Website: apple
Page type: billing-address
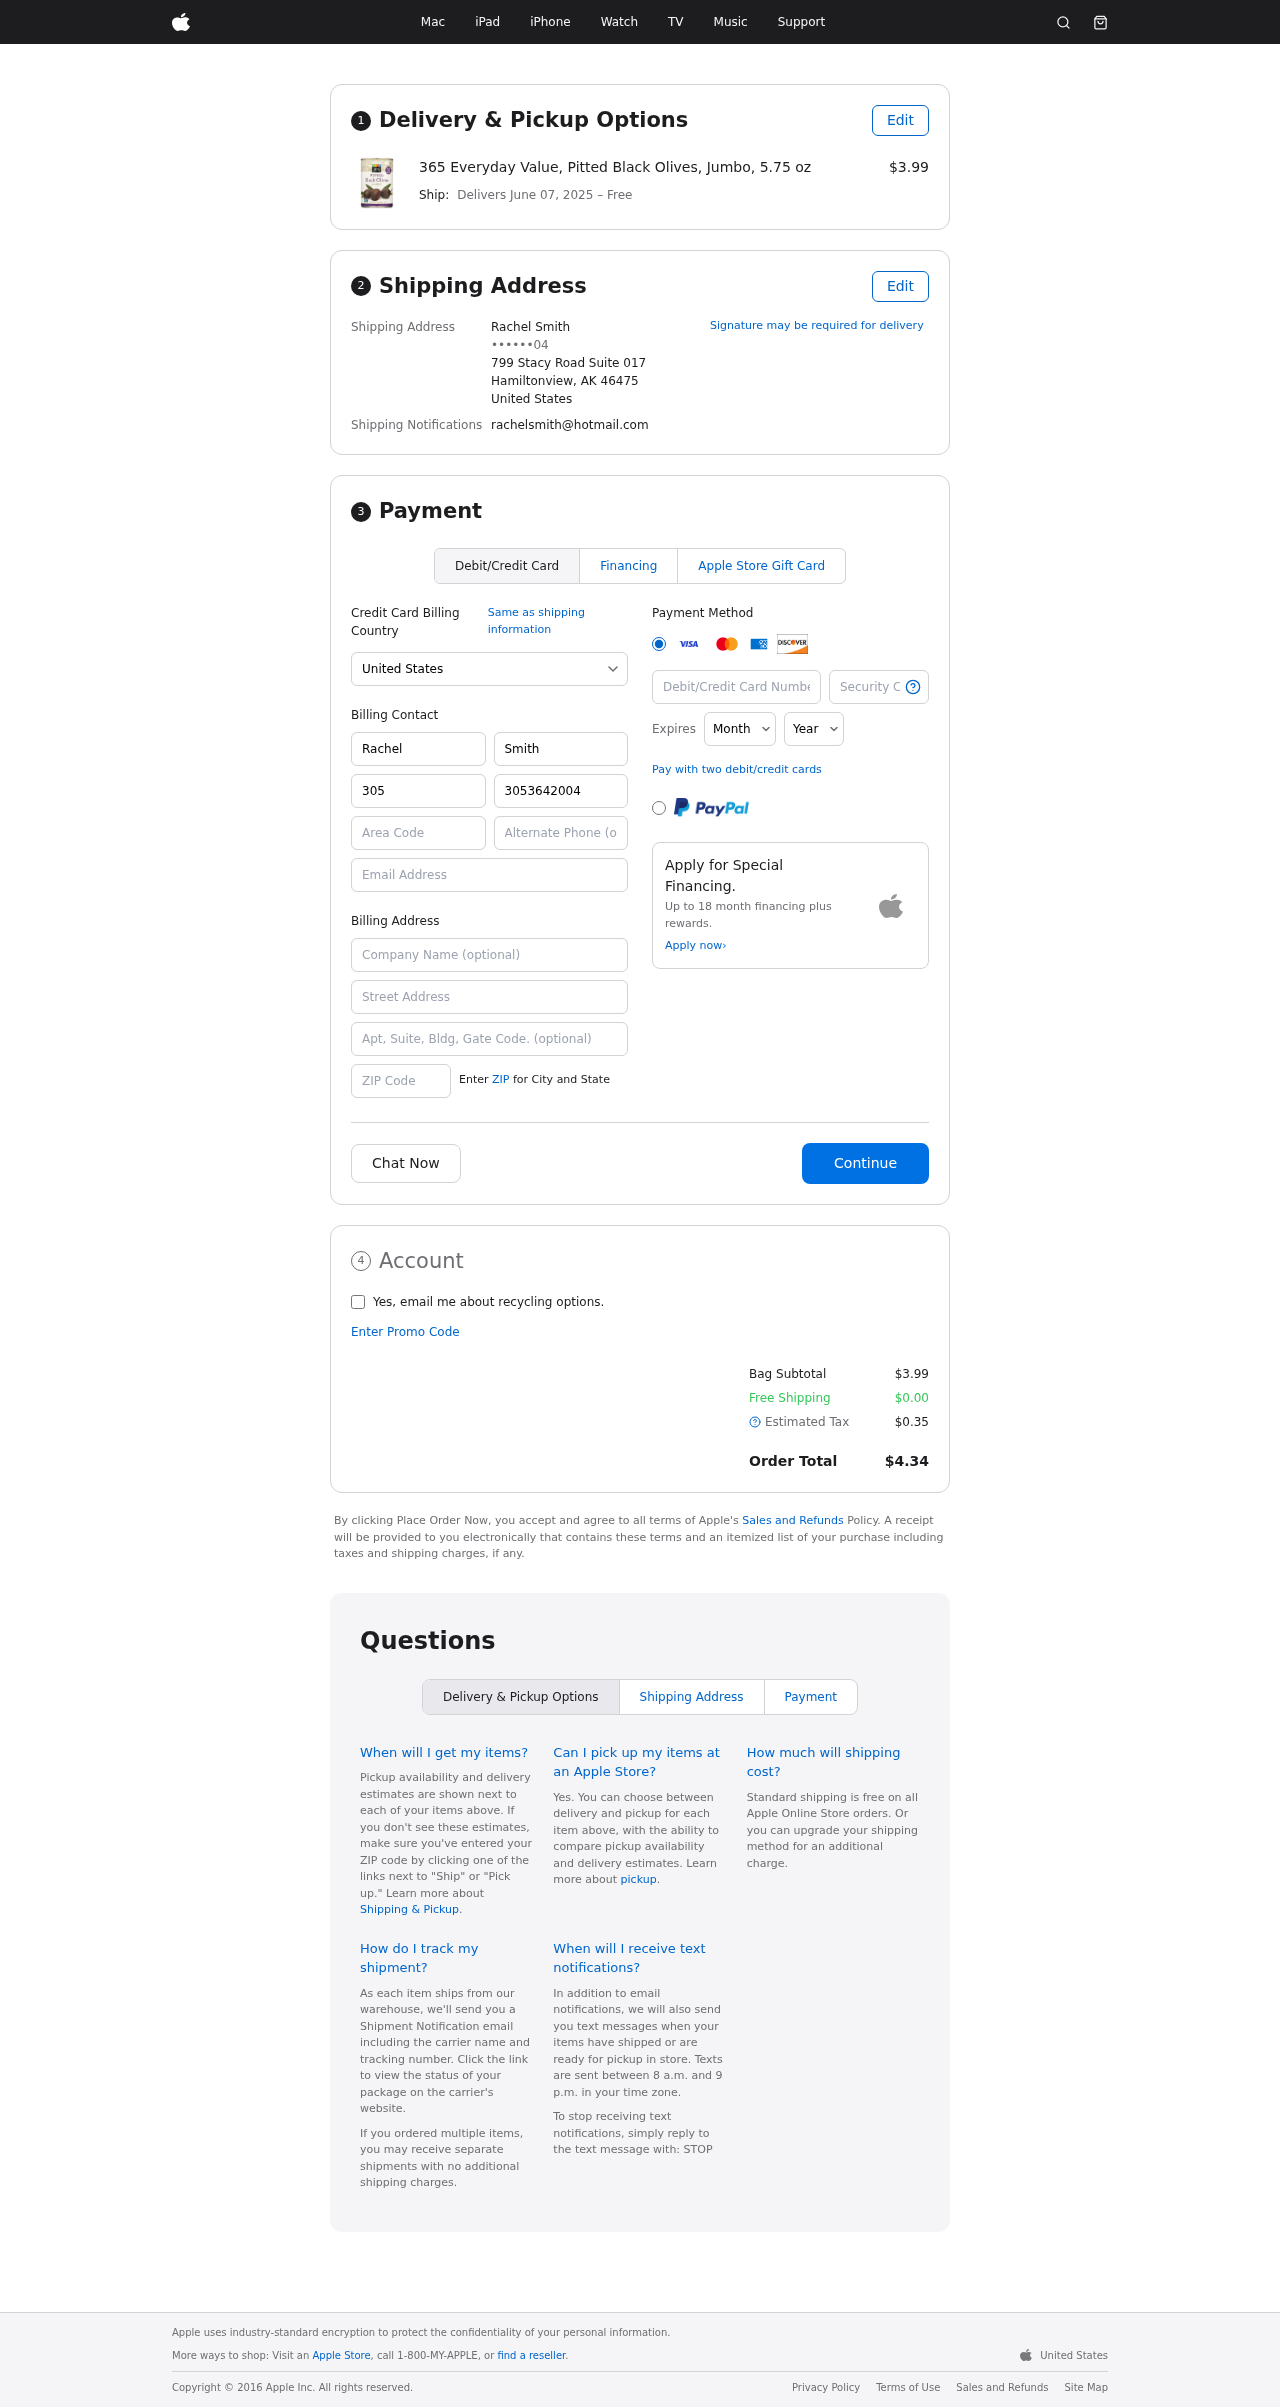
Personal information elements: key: PII_CARD_CVV
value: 917
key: PII_CARD_EXPIRY_MONTH
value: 10
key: PII_CARD_EXPIRY_YEAR
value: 26
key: PII_CARD_NUMBER
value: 4576 1848 6626 4722
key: PII_CITY_STATE_ZIP
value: Hamiltonview, AK 46475
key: PII_COUNTRY
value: United States
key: PII_EMAIL
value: rachelsmith@hotmail.com
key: PII_FULLNAME
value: Rachel Smith
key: PII_STREET
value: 799 Stacy Road Suite 017
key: PII_DOB_MONTH
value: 04
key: PII_BILLING_FIRSTNAME
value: Rachel
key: PII_BILLING_LASTNAME
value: Smith
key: PII_BILLING_PHONE_AREA
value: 305
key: PII_BILLING_PHONE
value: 3053642004
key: PII_BILLING_EMAIL
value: rachelsmith@hotmail.com
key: PII_BILLING_STREET
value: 799 Stacy Road Suite 017
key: PII_BILLING_POSTCODE
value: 46475
Product elements: key: PRODUCT1_NAME
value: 365 Everyday Value, Pitted Black Olives, Jumbo, 5.75 oz
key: PRODUCT1_PRICE
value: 3.99
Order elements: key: ORDER_DELIVERY_DATE
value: June 07, 2025
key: ORDER_SUBTOTAL
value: $3.99
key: ORDER_SHIPPING_COST
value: $0.00
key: ORDER_TAX
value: $0.35
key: ORDER_TOTAL
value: $4.34